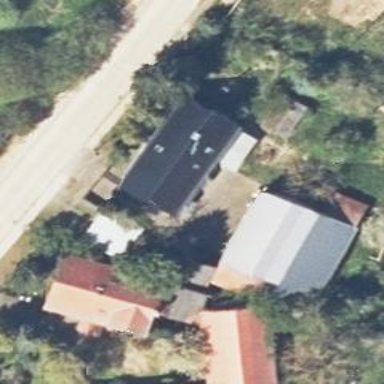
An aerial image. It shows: Simple and straightforward house.